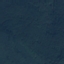
Land use / land cover class: Forest